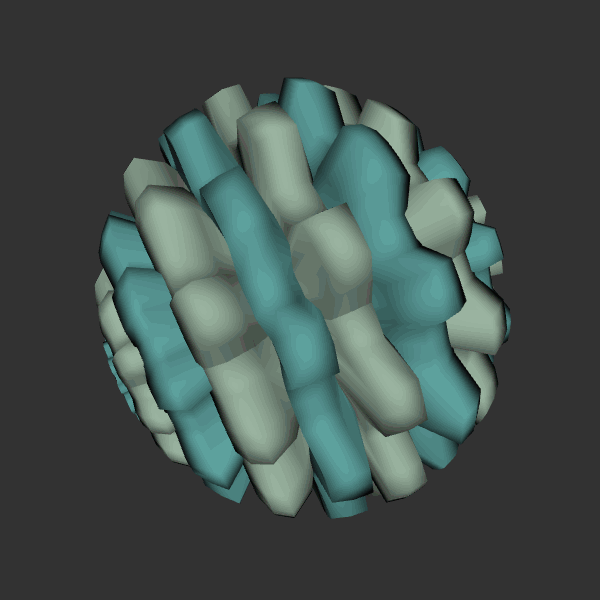
Background: dark